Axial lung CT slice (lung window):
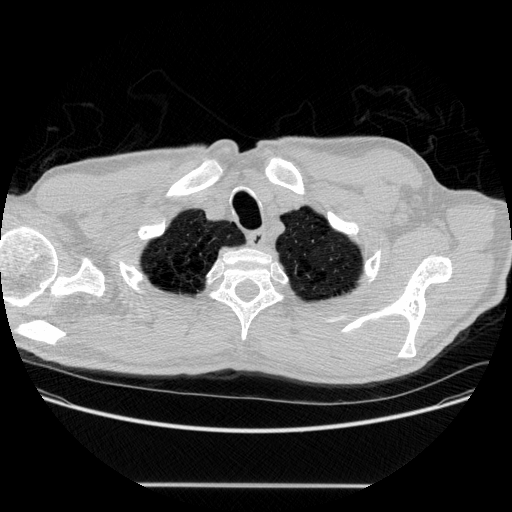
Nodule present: no